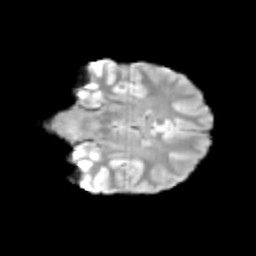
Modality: T2w
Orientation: coronal
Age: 13
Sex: male
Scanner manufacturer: siemens
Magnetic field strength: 3 T
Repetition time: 3.8 s
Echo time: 0.07 s